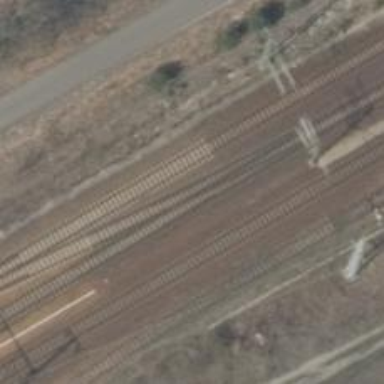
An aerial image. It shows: Railway with electrified contact lines.